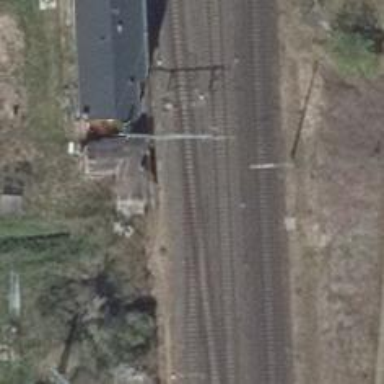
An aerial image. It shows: Railway switch with the turnout side on the right.